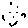
Label: smiley face